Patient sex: M
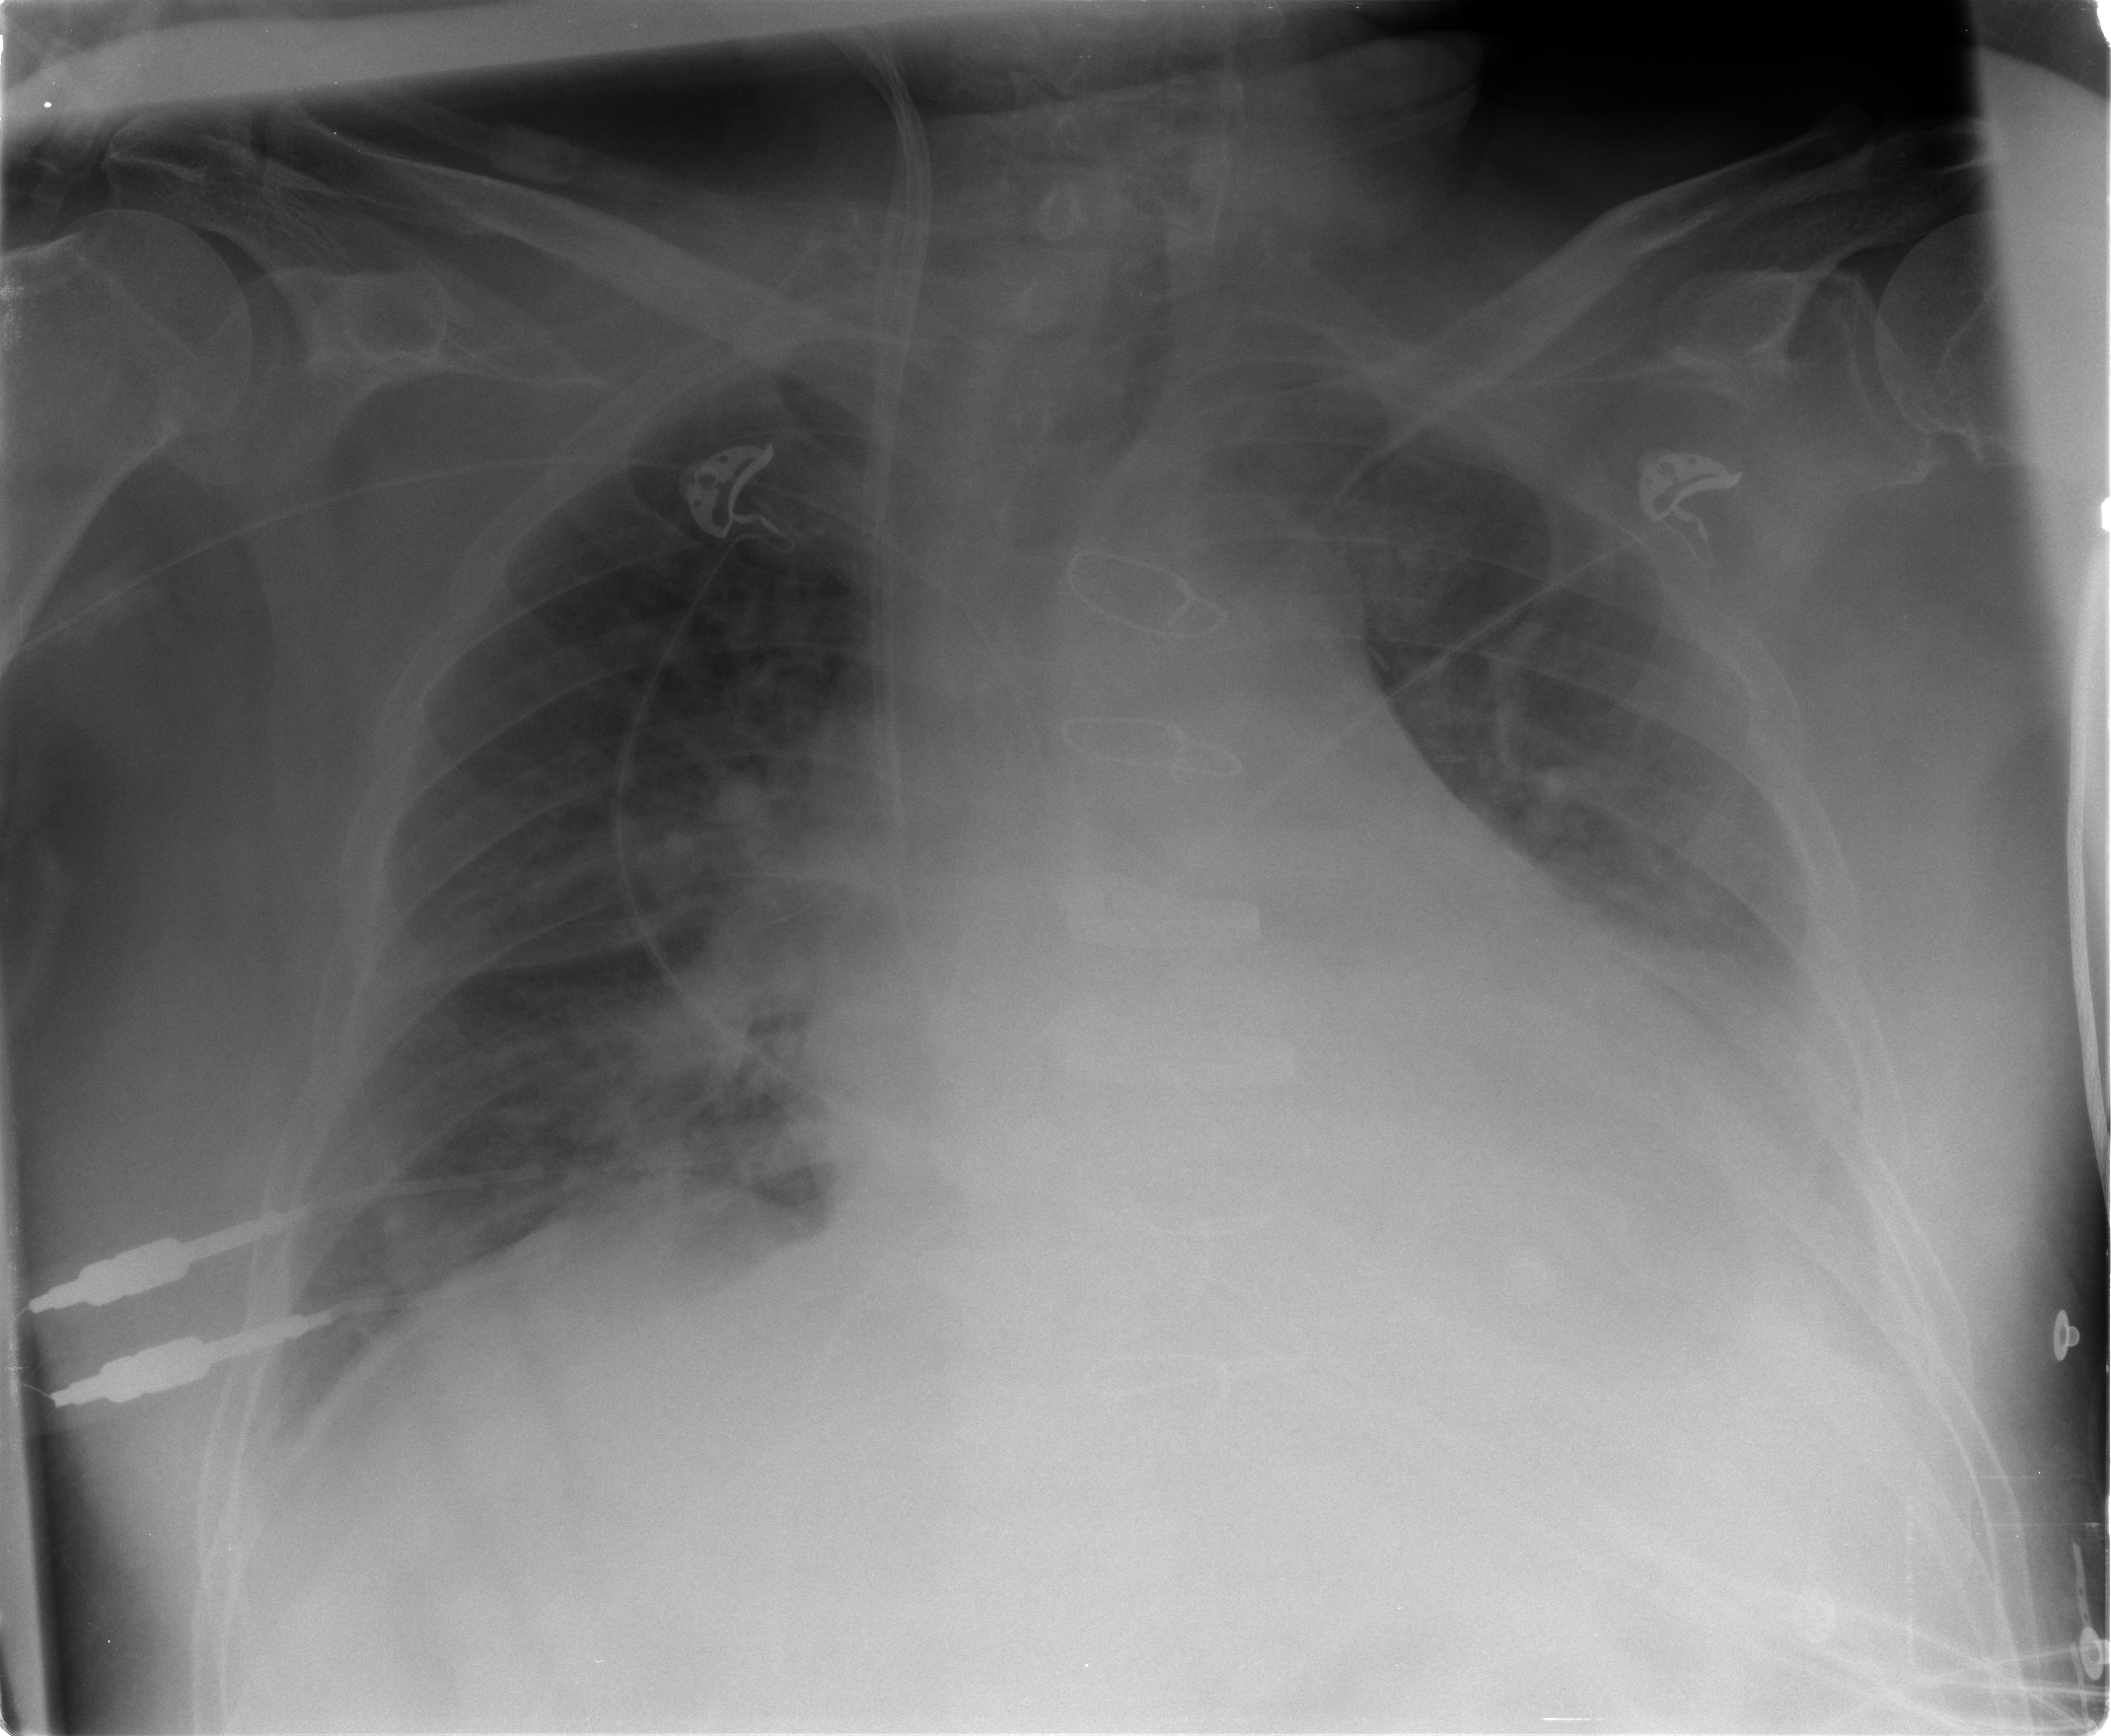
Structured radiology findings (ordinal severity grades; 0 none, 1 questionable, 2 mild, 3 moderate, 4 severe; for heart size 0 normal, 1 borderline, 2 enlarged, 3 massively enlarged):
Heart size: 3
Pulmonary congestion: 2
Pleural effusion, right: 2
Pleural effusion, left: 2
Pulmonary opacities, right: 2
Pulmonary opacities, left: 2
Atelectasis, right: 3
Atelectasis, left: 2